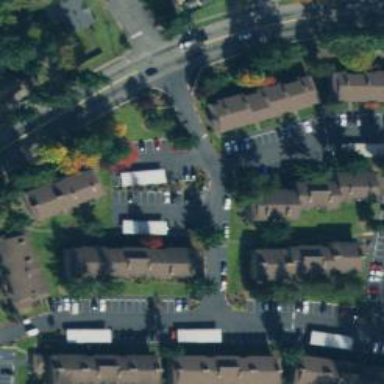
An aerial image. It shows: Living street.